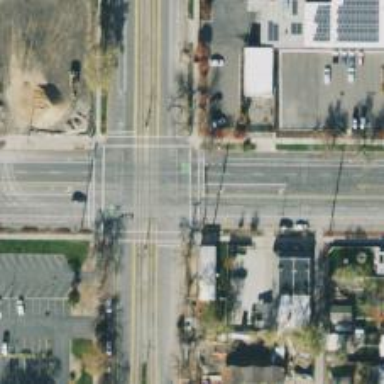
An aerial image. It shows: Footway on asphalt with marked crossing lines.